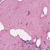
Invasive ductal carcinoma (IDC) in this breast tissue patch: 1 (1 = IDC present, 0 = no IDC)